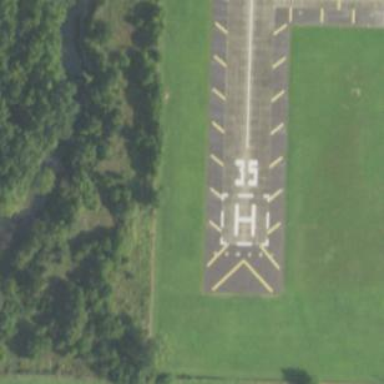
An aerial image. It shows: Image of helipad at airport.